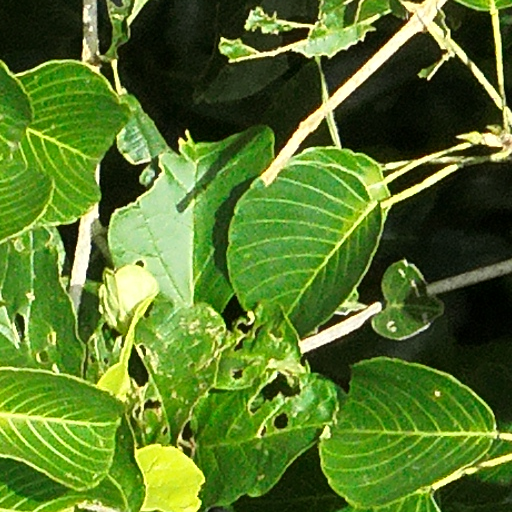
Species: Hura crepitans
GBIF accepted scientific name: Hura crepitans
Crown area (m\u00b2): 226.978